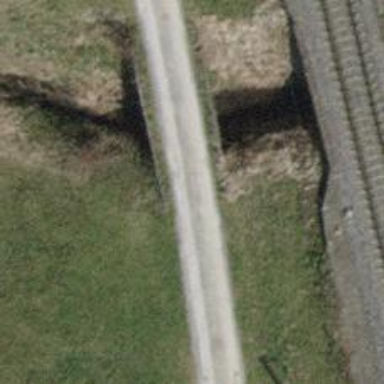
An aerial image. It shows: Track with compacted grade1 surface.